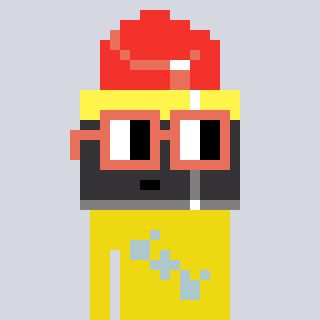
a pixel art character with square orange glasses, a lipstick-shaped head and a yellow-colored body on a cool background